Question: i have a webpage where the notifications get updated at the browser tab ,let me take on a live <URL> here the browser tab gets updated with the message count,how can i track down using selenium webdriver

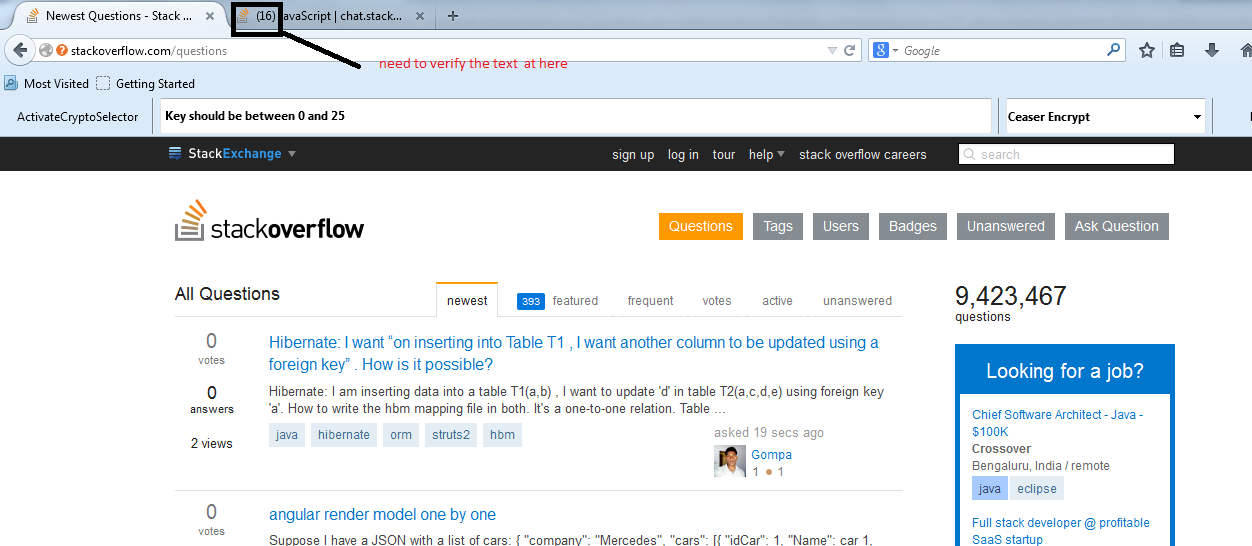
Answer: You can fire up a using javascript from selenium script to find the counter you need. You can check before and after state to verify.
'''
console.log((/\(([^)]+)\)/).exec(document.title)[1]);
'''
If you want to do it using and :
'''
String title = driver.getTitle();
String counter = title.substring(title.indexOf("(") + 1, title.indexOf(")"));
'''
Tested with gmail, title = "Inbox (1) - chandan.nayak@xxxx.com - xxxx Mail" and stackoverflow, title = "(13) JavaScript | xxx"
Ref Links: <URL>